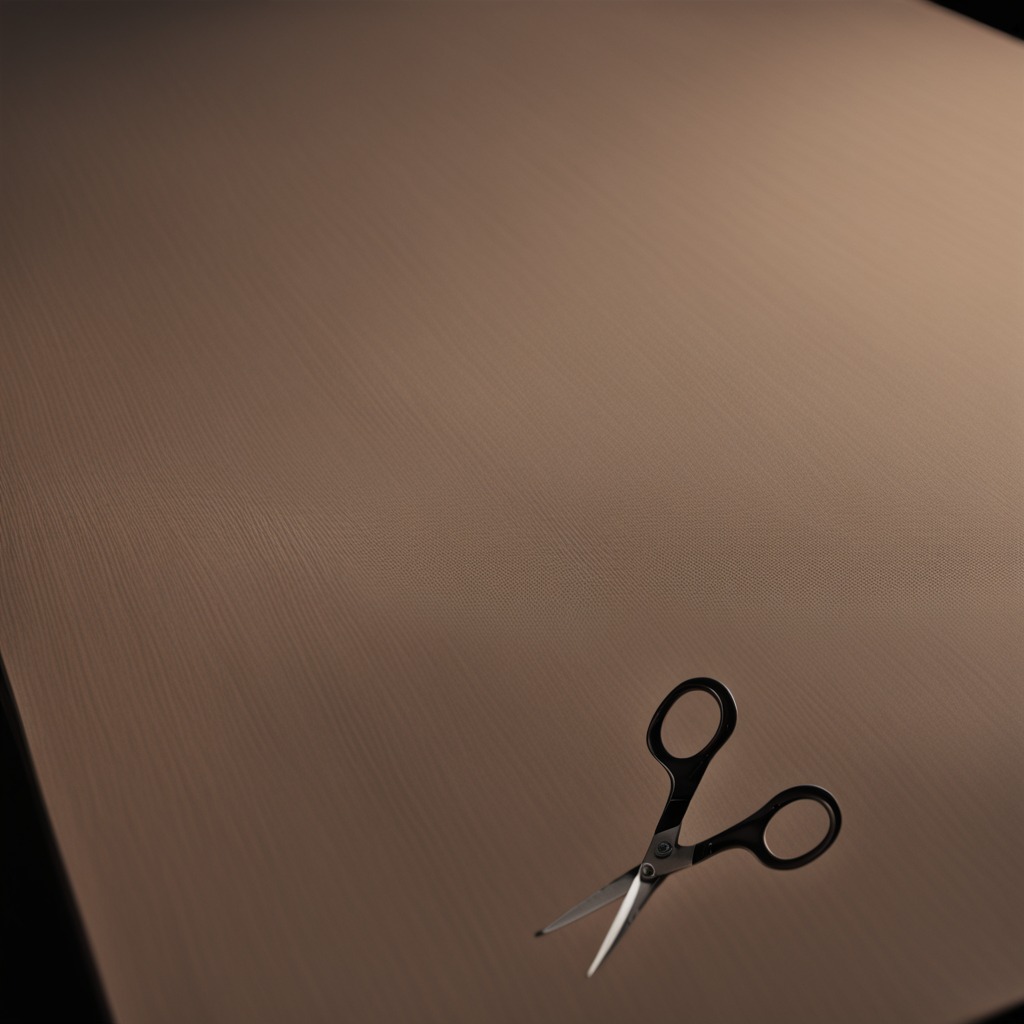
A scissor lying on a wooden table inside a workshop at night soft shadows worn but beneath the cloth